Question: From what I understand:
Add the current node to the closed list.
Find adjacent nodes to the current node, and if they are not unwalkable nodes and not on the closed list, add that node to the open list with the parent being the current node and calculate the F, G and H values. If the node already exists on the open list, check if going to that node through the current node will result in a lower G value - if yes, make the parent node of that node the current node.
Find the node on the open list with the highest F value, and make the current node that node.
Repeat until you end up in your destination, then go through the parents of the destination node, and you will come back to your start node. That will be the best path.
So, this makes sense to my brain, but when I actually try it out on a diagram, I think I'm not understanding it correctly.
(From the picture below) Go down from the starting green tile, the one with a F value of 60. That is on the open list, and has a lower F value than bottom-right 74 one. Why is the 74 one picked instead of the 60?

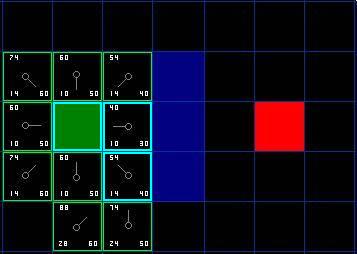
Answer: In my opinion, you should take a look at <URL>. They really are great to explain how the algorithm works and how to make it work.
As for your case, the diagram shows the G score from the node on the open list. When you look at the website, the whole diagram is built first for the first node evaluation, and the author shows that the first best node is the one to the right. Then, moving forward uses the G score , which is not shown on the diagram.
It is said on the website though:
> And the last square, to the immediate left of the current square, is checked to see if the G score is any lower . No dice.
It's G score would actually be 24 (14 (current cost) + 10 (horizontal movement cost)), just like the square below it, if I remember correctly.